Question: Using JQuery 1.9, I'm calling the following ajax statement:
'''
var data =
{
PropertyId: 1912,
Position: 0,
Description: "State sales tax",
Rate: 5,
RateIsPercent: true
};
$.ajax(
{
type : "PUT",
url: "/api/taxes/5",
data: JSON.stringify(data),
contentType: "application/json; charset=utf-8"
});
'''
In Chrome or Firefox, I see that the request body (the stringified data) is valid JSON. It looks like this:

I've verified with other parsers, all of which confirm that this is valid JSON.
'''
{
"Message": "The request is invalid.",
"ModelState": {
"newTax.PropertyId": [
"The field PropertyId must be between 1 and <PHONE>."
]
}
}
'''
As you can see in the above image, the PropertyId value is 1912. That is obviously an acceptable int32 value.
Here's the object I'm wanting it to be bound to:
'''
public class Tax : CloneableObject
{
public Tax() { }
public int ID { get; set; }
[Required]
[Range(1, int.MaxValue)]
[IgnoreDataMember]
[Display(Name = "Property ID")]
public int PropertyId { get; set; }
[Required]
[Min(0)]
public int Position { get; set; }
[Required]
[StringLength(256)]
public string Description { get; set; }
[Required]
[DataType(DataType.Currency)]
public decimal Rate { get; set; }
[Required]
[Display(Name = "Rate Is Percent")]
public bool RateIsPercent { get; set; }
}
'''
And here's the action method in the controller:
'''
// PUT: api/taxes/5
public Tax Put(int id, [FromBody]Tax newTax)
{
return TaxBusiness.Update(id, newTax).ExecuteOrThrow();
}
'''
Here are the routes that are configured:
'''
config.Routes.MapHttpRoute(name: "ApiPutPatchDelete", routeTemplate: "api/{controller}/{id}", defaults: null, constraints: new { httpMethod = new HttpMethodConstraint("PUT", "PATCH", "DELETE") });
config.Routes.MapHttpRoute(name: "ApiPost", routeTemplate: "api/{controller}", defaults: null, constraints: new { httpMethod = new HttpMethodConstraint("POST") });
config.Routes.MapHttpRoute(name: "ApiGet", routeTemplate: "api/{controller}/{id}", defaults: new { id = RouteParameter.Optional }, constraints: new { httpMethod = new HttpMethodConstraint("GET") });
'''
I don't believe there's a problem with it hitting the right route because it works if I pass name/value post data instead of json. For instance, if I call this instead:
'''
curl -X PUT http://app/api/taxes/5 -d "propertyId=1912&rate=50&etc..."
'''
It works perfectly fine.
The PropertyId is the only member that isn't getting bound correctly. There are no other validation errors other than this one.
If I remove the '[Range(1, int.MaxValue)]' attribute, I don't get any validation errors but tax.PropertyId ends up with a value of '0'.
If I remove attributes from PropertyId, the value comes through perfectly fine as '1912'.
Again, none of this happens if I use a name/value post string to send values like:
'''
"propertyId=1912&rate=23&etc...."
'''
All validation works as intended if I do that. This is only happening when I post a json string.
It appears to be related to the '[IgnoreDataMember]' attribute. If I remove that, everything works. If I leave that, the problems occur.
Is '[IgnoreDataMember]' skipping over json object members when deserializing? I thought '[IgnoreDataMember]' was only used when serializing, not deserializing.
If so, is there a different way of telling serialization to ignore the PropertyId field while making sure it gets included during deserializing?
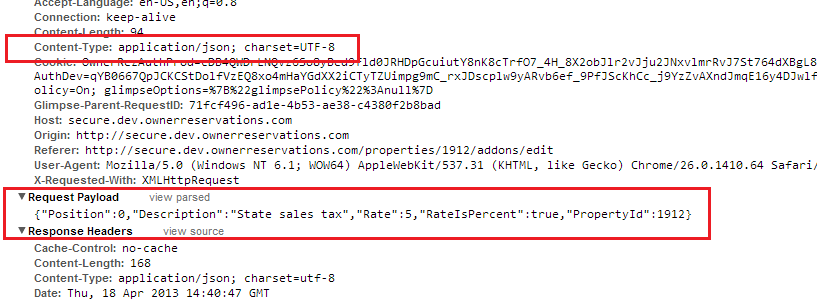
Answer: From what I've read, there is no way to use an attribute to only stop serialization and not deserialization. 'IgnoreDataMember' and 'JsonIgnore' both do the same thing.
The way I got it to work was to remove the attribute completely and change over to the 'ShouldSerialize' method which is conditional serialization.
<URL>